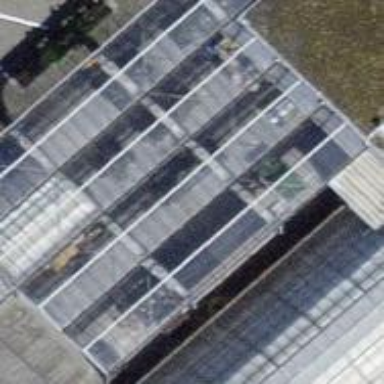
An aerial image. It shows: Garden center shop.